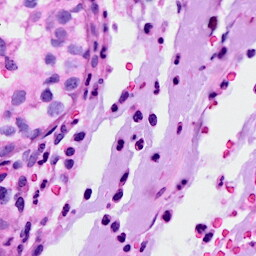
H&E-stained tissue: Breast